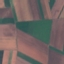
Land use / land cover: AnnualCrop